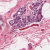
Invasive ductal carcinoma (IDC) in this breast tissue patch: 0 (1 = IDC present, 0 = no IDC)